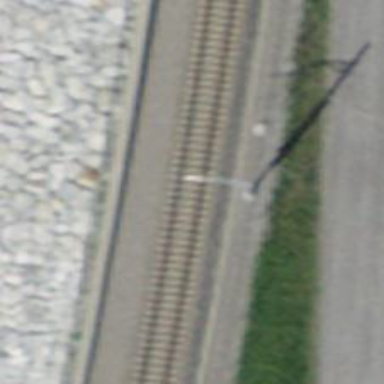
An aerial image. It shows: Railway milestone.